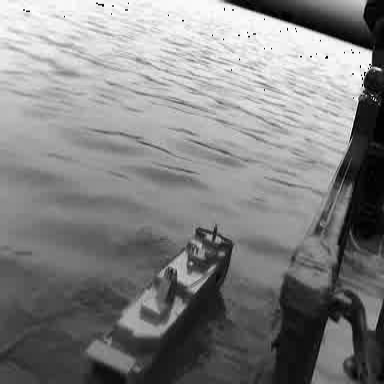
There is a container_ship in the infrared image.